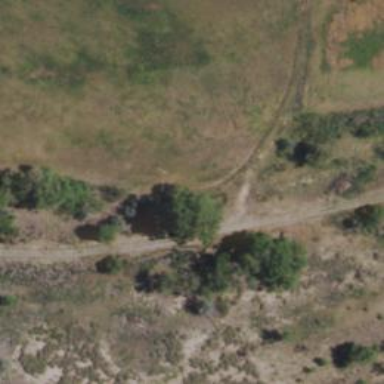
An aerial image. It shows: Track road bordered by cutline.